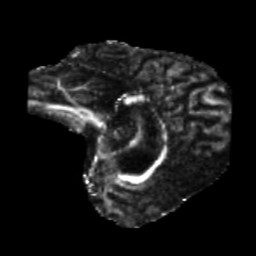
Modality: FA
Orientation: sagittal
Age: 49
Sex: male
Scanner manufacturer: siemens
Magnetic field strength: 3 T
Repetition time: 5.25 s
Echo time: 0.08 s